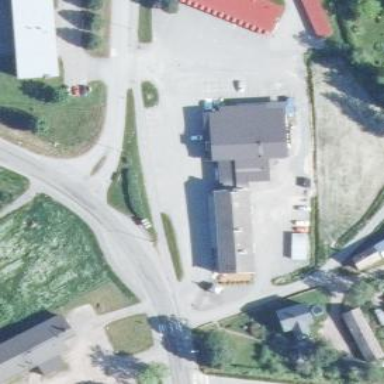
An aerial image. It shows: Pharmacy.